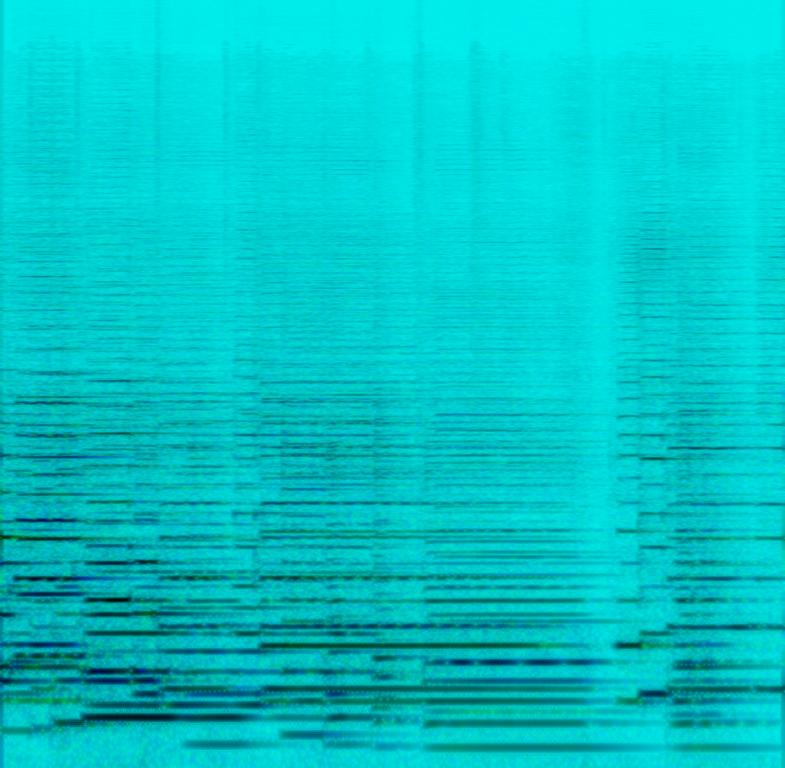
The low quality recording features a wide brass melody played over mellow piano melody. The recording is very noisy and it sounds like it was recorded in a large room.